Question: I have chart with column type (2 series) :
- one series for Male.
- one series for Female.
everything is good but I'm trying to set X1,X2 Labels on bottom (on X axis) :

I want to put [Units #3333 and Units #0099] in bottom with [Units #1111 and Units #555]
Is it Possible ?
Here's the Code (cs file):
'''
using System;
using System.Collections.Generic;
using System.Data.SqlClient;
using System.Drawing;
using System.Linq;
using System.Web;
using System.Web.UI;
using System.Web.UI.WebControls;
using System.Web.UI.DataVisualization.Charting;
namespace PCMD.AssignTransferSystem.web.Managers
{
public partial class ColumnChart : System.Web.UI.Page
{
protected void Page_Load(object sender, EventArgs e)
{
Chart1.ChartAreas["ChartArea1"].Area3DStyle.Enable3D = true;
Chart1.ChartAreas["ChartArea1"].Area3DStyle.IsClustered = true;
Chart1.ChartAreas["ChartArea1"].AxisX.IsLabelAutoFit = false;
Chart1.ChartAreas["ChartArea1"].Area3DStyle.PointDepth = 20;
Chart1.ChartAreas["ChartArea1"].Area3DStyle.Perspective = 0;
SqlConnection conn = new SqlConnection("Data Source=(local);Initial Catalog=AssignTransferDB;Integrated Security=True");
conn.Open();
SqlCommand cmd = new SqlCommand();
cmd.Connection = conn;
string cmdstr = "select * from ReqUnitsByGender"; // View in DB
cmd.CommandText = cmdstr;
SqlDataReader Dr = cmd.ExecuteReader();
Chart1.ChartAreas["ChartArea1"].AxisX.Interval = 1;
Chart1.ChartAreas["ChartArea1"].AxisX2.Interval = 1;
//Chart1.ChartAreas["ChartArea1"].AxisX.LabelStyle.Font = new Font("Arial", 16);
//Chart1.ChartAreas["ChartArea1"].AxisX2.LabelStyle.Font = new Font("Arial", 16);
//Chart1.Series["male"].IsValueShownAsLabel = true;
//Chart1.Series["female"].IsValueShownAsLabel = true;
//Chart1.Series["male"]["LabelStyle"] = "Bottom";
//Chart1.Series["female"]["LabelStyle"] = "Bottom";
//Chart1.Series["male"]["BarLabelStyle"] = "Bottom";
//Chart1.Series["female"]["BarLabelStyle"] = "Bottom";
while (Dr.Read())
{
if (Dr["Gender"].ToString()=="True")
{
Chart1.Series["male"].Points.AddXY(Dr["UnitName"].ToString(), Dr["CountRequest"].ToString());
Chart1.Series["male"].XAxisType = AxisType.Primary;
}
if (Dr["Gender"].ToString() == "False")
{
Chart1.Series["female"].Points.AddXY(Dr["UnitName"].ToString(), Dr["CountRequest"].ToString());
Chart1.Series["female"].XAxisType = AxisType.Secondary;
}
}
conn.Close();
}
}
}
'''
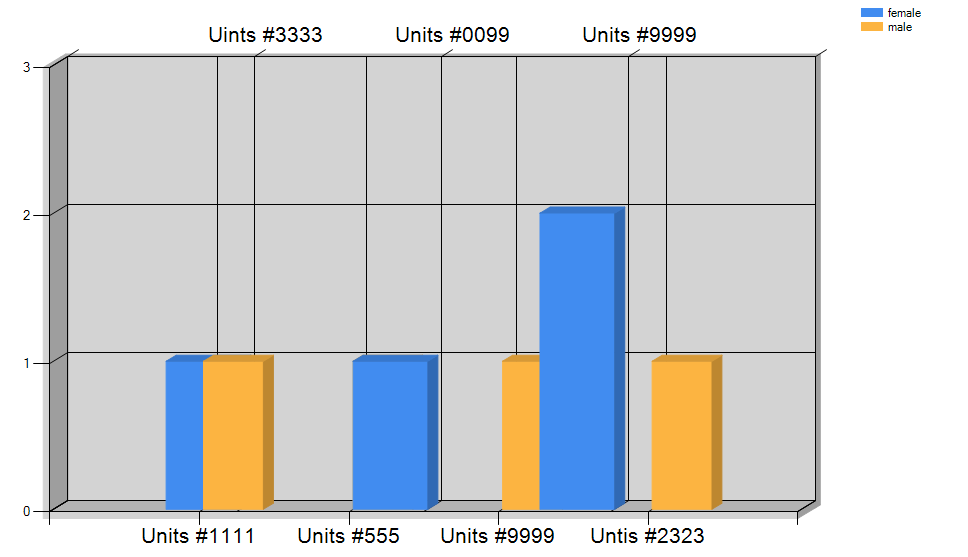
Answer: You're using the secondary x-axis for your "female" series. Change it to
'''
Chart1.Series["female"].XAxisType = AxisType.Primary;
'''
and you should be all set. If the two series don't have the same x-values, however, the bars will likely have space between them.